Question: I want to calculate the variance in a dataset collected at a given time (t) for which we know the frequency of the conditional and decision attributes.
Every conditional attribute can take 3 possible values while the outcome consists of a two-classe attribute, as can be seen in the picture given below. What I need is to calculate the variance of this given data snapshot.
I would also be interested in sample code or algorithm.
!
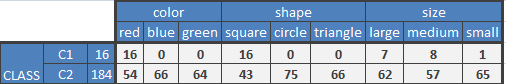
Answer: I think you would be better off asking this on the "<URL>
The question above is a bit unclear to me, but in discrete cases you would calculate the variance with the following algorithm:
'''
data_type getVariance(data_type[] array){
data_type mean = getMean(array);
data_type var = 0;
for(int i =0; i < array.length; i++){
var += getProbabilityOf(array[i])*(array[i]-mean)*(array[i]-mean);
}
return var;
}
data_type getMean(data_type[] array){
data_type mean = 0;
for(int i =0; i < array.length; i++){
mean += getProbabilityOf(array[i], array)*array[i];
}
return mean;
}
double getProbabilityOf(data_type data, data_type[] array){
return [number of appearances of data in array / size of array];
}
'''